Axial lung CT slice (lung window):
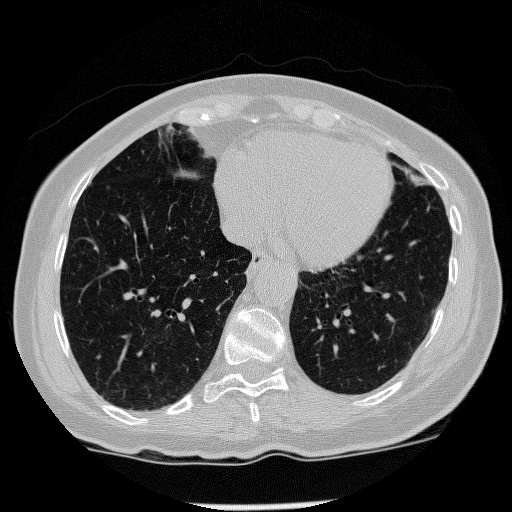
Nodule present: no